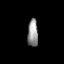
Tissue: lung
Cell type: Epithelial cells
Senescence score: 0.2334
Nuclear area (px): 282
Mean DAPI intensity: 146.152